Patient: sex F, age 48
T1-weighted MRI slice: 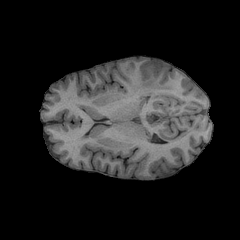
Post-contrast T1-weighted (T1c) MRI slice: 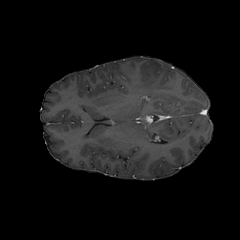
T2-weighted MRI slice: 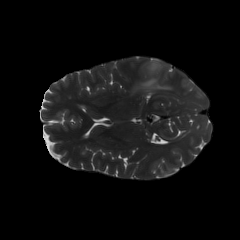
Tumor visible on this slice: yes
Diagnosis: Astrocytoma, IDH-mutant
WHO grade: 3